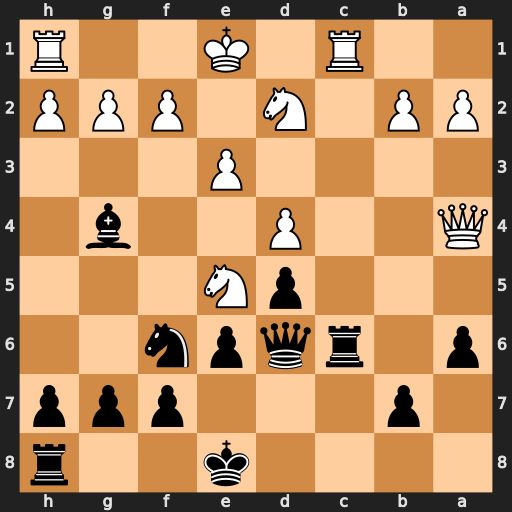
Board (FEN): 4k2r/1p3ppp/p1rqpn2/3pN3/Q2P2b1/4P3/PP1N1PPP/2R1K2R
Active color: b
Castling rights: Kk
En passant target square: -
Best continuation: Qb4 Qxc6+ bxc6